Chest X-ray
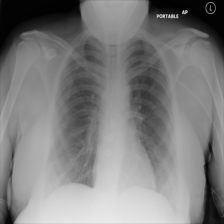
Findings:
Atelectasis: negative
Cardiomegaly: negative
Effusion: negative
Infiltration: negative
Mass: negative
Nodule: negative
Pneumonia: negative
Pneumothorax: negative
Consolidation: negative
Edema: negative
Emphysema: negative
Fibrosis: negative
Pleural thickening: negative
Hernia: negative